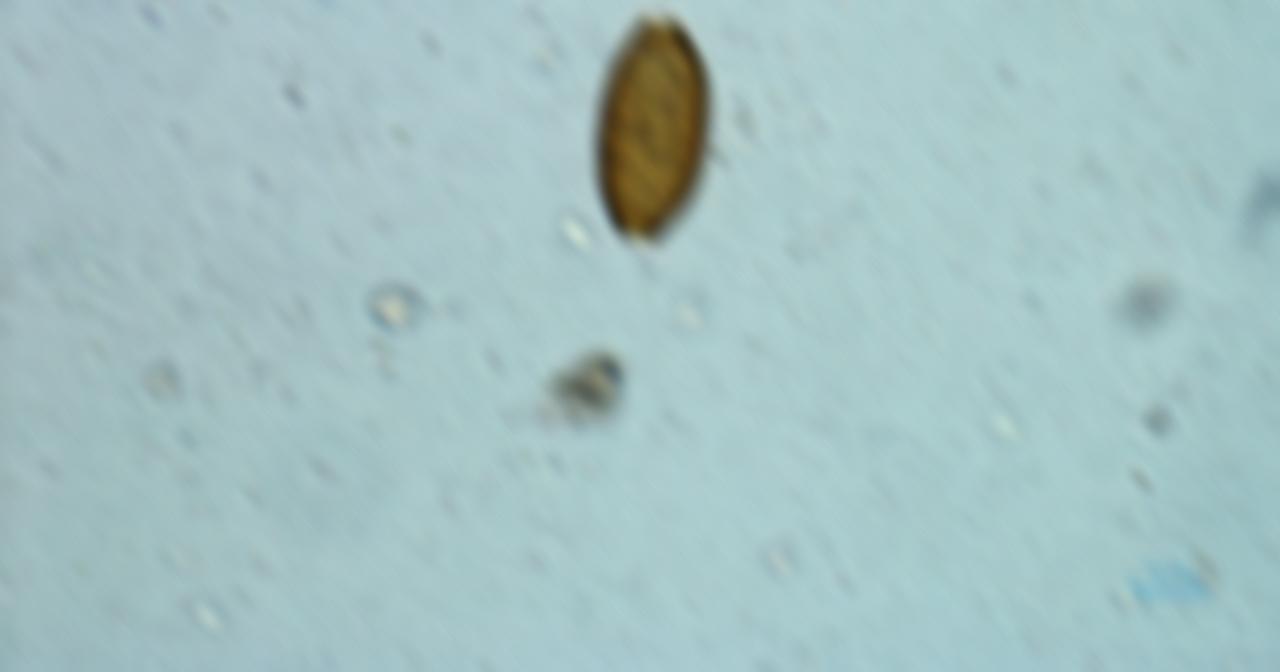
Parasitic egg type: Trichuris trichiura